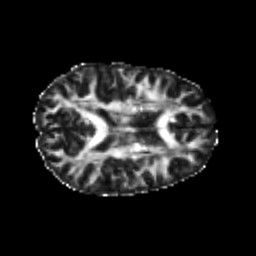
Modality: FA
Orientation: axial
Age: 22
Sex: female
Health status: healthy
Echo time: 0.074 s